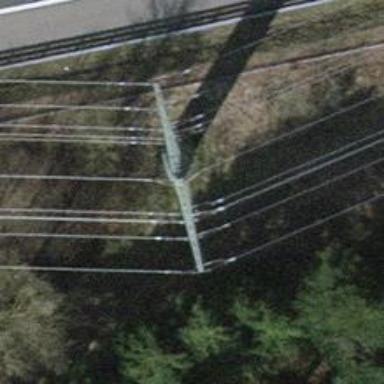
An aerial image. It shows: There are 10 cables for the power line in the image.